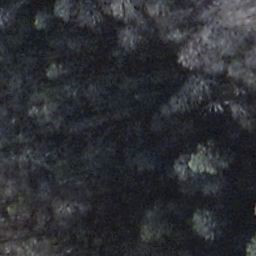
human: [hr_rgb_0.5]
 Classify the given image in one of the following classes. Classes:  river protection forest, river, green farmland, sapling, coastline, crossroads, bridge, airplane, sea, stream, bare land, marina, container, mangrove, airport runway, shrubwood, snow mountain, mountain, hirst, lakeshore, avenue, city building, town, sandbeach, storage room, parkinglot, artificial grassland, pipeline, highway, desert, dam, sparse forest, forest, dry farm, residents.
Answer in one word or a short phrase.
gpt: shrubwood